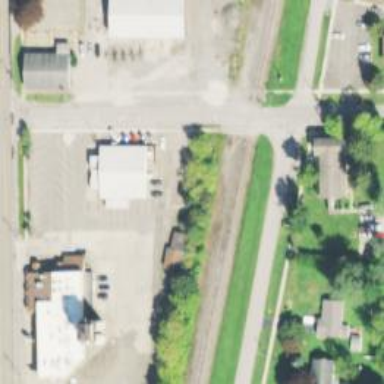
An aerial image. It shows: Railway crossing.